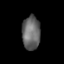
Tissue: lung
Cell type: T cells
Senescence score: 0.2342
Nuclear area (px): 602
Mean DAPI intensity: 102.09